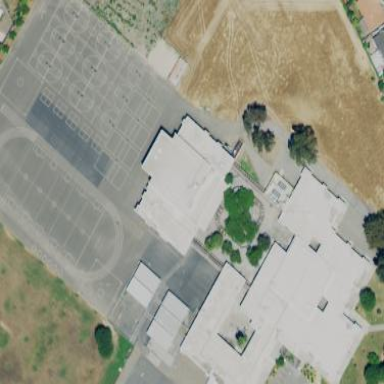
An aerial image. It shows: School building.